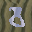
Label: 8